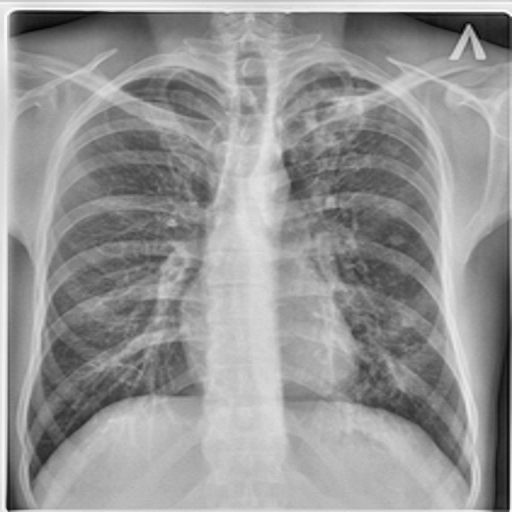
Finding: TUBERCULOSIS